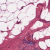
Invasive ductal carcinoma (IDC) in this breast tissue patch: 0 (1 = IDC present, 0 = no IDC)